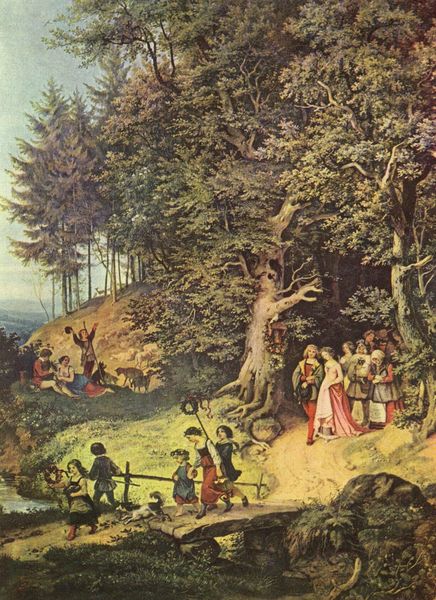
Titel: Brautzug im Frühling
Künstler: Adrian Ludwig Richter
Standort: Dresden
Institution: Schloss Pillnitz
Schlagwörter: baum, berg, blau, blätter, felsen, gemälde, gruppe, himmel, mann, meer, schatten, wasser, wolken, bäume, fluss, frauen, grün, landschaft, menschen, mädchen, ocker, sand, see, sitzen, ufer, äste, blumen, braun, frau, grau, kleid, kleider, licht, männer, schwarz, strasse, zeichnung, blüten, gras, hund, rasen, rot, tier, tiere, weg, wiese, zaun, beige, fest, gesellschaft, malerei, feier, gelage, hose, richter, stehen, stein, steine, öl, ast, bach, erde, feld, horizont, hügel, brücke, busch, büsche, gehen, pfad, sonne, sträucher, gewand, gewänder, kind, paar, blatt, rosa, tal, wald, kinder, stock, deutschland, schürze, sommer, biegung, stab, jungen, abhang, berge, fels, gebirge, zug, herde, ausflug, idylle, picknick, rast, spazieren, romantik, tannen, steg, men, people, religious, women, braut, country, dress, dresses, girls, green, ladies, lady, old, painting, woman, spielen, pink, geländer, liegend, ring, freude, frühling, panorama, flechten, spiel, gang, schaf, krank, ringe, bayern, steinbrücke, spaziergang, alpen, kran, idyll, lichtung, druck, illustration, fichte, tanne, kranz, kurve, liebespaar, brautpaar, wurzeln, hintergund, man, sky, tree, geäst, sage, mittelalter, märchen, prinz, laubbäume, landscape, nature, water, young, nadelbäume, trees, fichten, tannenwald, nadeln, nadelwald, prozession, eiche, child, hochzeit, kin, kränze, stange, coast, forest, grass, river, stream, bushes, view, eichen, jubel, waldweg, schafe, hirte, schäfer, animals, dog, dogs, hats, roots, wurzelwerk, couple, cross, wanderung, süddeutschland, blumenkränze, beach, ludwig, children, bridge, happy, valley, ziegen, locus amoenus, festival, human, party, procession, royal, kinderspiel, winken, leaves, trunk, wreath, cat, queen, tollen, medieval, religion, schwarzwald, fire, branches, bräutigam, trauung, vermählung, play, forrest, sheep, spielende kinder, shrubs, sheeps, shephard, kids, playing, baumwurzeln, bank, humans, gegend, jubeln, ludwig richter, shepherd, bächlein, scary, bucolic, creepy, boys, marriage, waldspaziergang, hochzeitszug, outing, picnic, banks, flechtenw, hurra, isylle, ringelspiel, trunks, 19. jahrhundert, e, k, bach brücke, l, +kranz, fischten, creek, watchers, worship, wedding, celtic, a, brautzug, wreaths, troll, spaziergagn, ogre, renesaince, wald gesellschaft, witchcraft, processions, sdjd, woods, celebration, yal, middle ages, yule